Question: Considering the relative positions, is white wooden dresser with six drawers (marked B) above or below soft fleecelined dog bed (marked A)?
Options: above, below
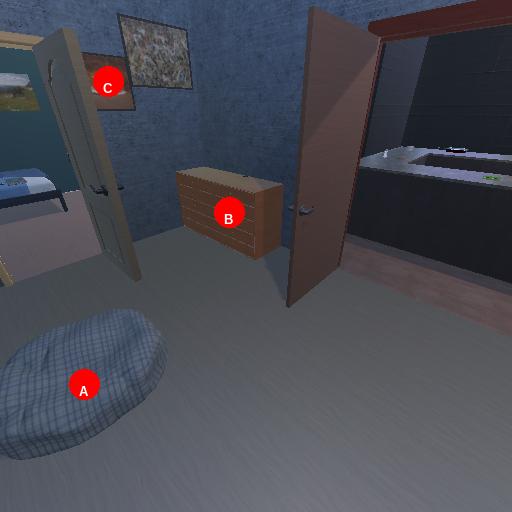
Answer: above